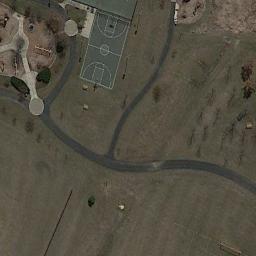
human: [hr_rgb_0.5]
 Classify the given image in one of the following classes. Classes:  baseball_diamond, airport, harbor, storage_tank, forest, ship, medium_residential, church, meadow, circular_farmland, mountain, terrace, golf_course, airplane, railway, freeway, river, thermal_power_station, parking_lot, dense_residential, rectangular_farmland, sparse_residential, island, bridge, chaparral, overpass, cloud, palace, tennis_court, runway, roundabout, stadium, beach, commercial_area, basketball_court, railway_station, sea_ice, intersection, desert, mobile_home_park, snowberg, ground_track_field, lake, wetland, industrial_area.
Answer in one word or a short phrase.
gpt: basketball_court